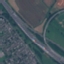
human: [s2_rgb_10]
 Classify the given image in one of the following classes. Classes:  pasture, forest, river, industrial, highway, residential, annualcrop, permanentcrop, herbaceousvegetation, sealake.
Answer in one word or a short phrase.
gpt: Highway